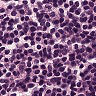
Metastatic tissue present: no